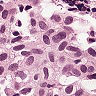
Metastatic tissue present: yes